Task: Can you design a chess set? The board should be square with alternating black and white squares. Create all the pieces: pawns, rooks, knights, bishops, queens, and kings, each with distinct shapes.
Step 996:
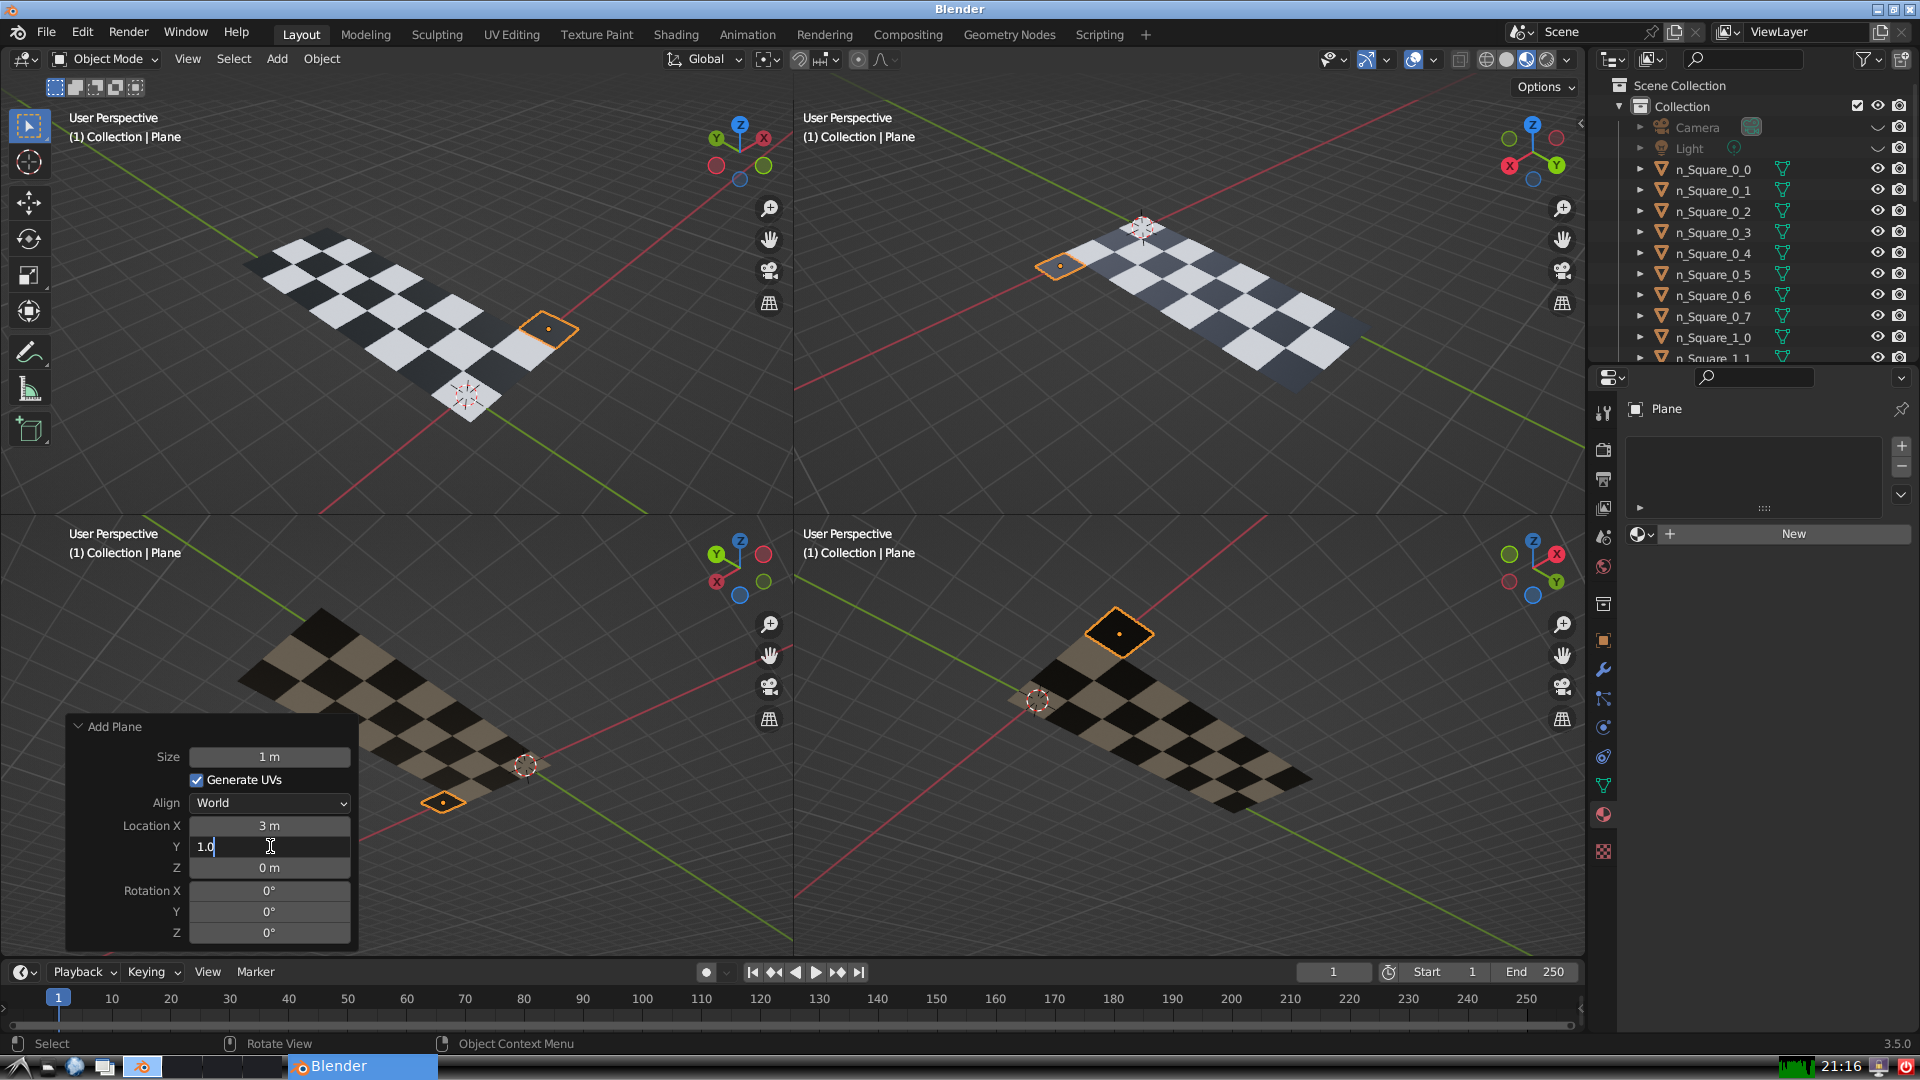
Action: {"key_press": ['Return']}